Question: The following code supposed to do the same thing <URL> where lines colours are updated during an animation. However, the colour is not being updated. Which part of this code is wrong?
'''
import numpy as np
from matplotlib import pyplot as plt
from matplotlib.collections import LineCollection
import matplotlib.animation as animation
lines = []
for i in range(10):
for j in range(10):
lines.append([(0, i), (1, j)])
fig, ax = plt.subplots()
colors = np.random.random(len(lines))
col = LineCollection(lines, array=colors, cmap=plt.cm.gray)
ax.add_collection(col)
ax.autoscale()
ims = []
for i in range(100):
colors = np.random.random(len(lines))
col.set_array(colors)
ims.append([ax.add_collection(col)])
ani = animation.ArtistAnimation(fig, ims, interval=200, blit=True,repeat_delay=10000)
plt.show()
'''
The output I get from the above code is below

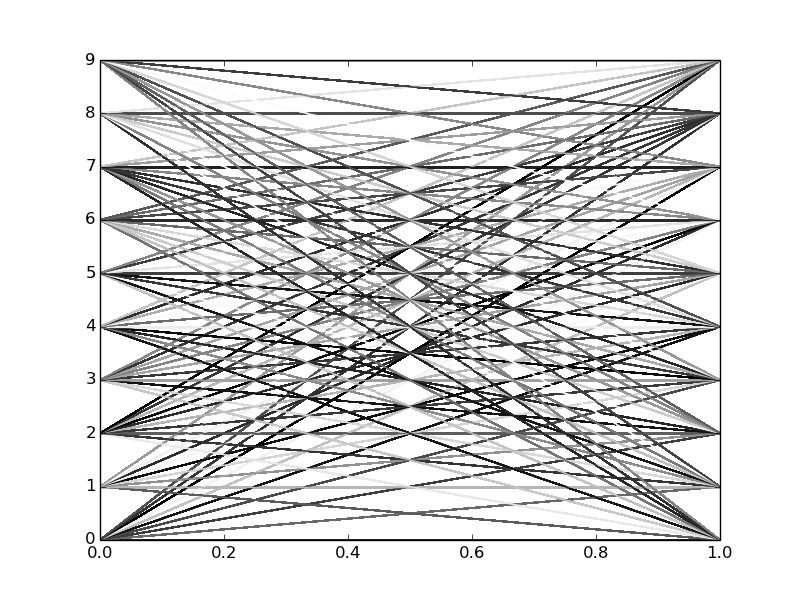
Answer: You need to draw the changed artist (your 'LineCollection') just after the line
'''
col.set_array(colors)
'''
You need to do this because the LineCollection was first added to the axes with the line
'''
ax.add_collection(col)
'''
and then it is changed in the loop. You must then update the figure. The simplest way to do this is by calling 'plt.draw()' just before the line
'''
im=ax.add_collection(col)
'''
This however replots everything, and slows done a lot the animation. The solution is to draw first all the rest with a call to 'plt.draw()' before the loop, and then updating only the changed artist with a call to 'ax.draw_artist(col)'. The resulting code looks like this
'''
import numpy as np
from matplotlib import pyplot as plt
from matplotlib.collections import LineCollection
import matplotlib.animation as animation
lines=[]
for i in range(10):
for j in range(10):
lines.append([(0, i), (1, j)])
fig, ax = plt.subplots()
colors = np.random.random(len(lines))
col = LineCollection(lines, array=colors, cmap=plt.cm.gray)
ax.add_collection(col)
ax.autoscale()
ims=[]
plt.draw()
for i in range(100):
col = LineCollection(lines,cmap=plt.cm.gray)
colors = np.random.random(len(lines))
col.set_array(colors)
ax.draw_artist(col)
im=ax.add_collection(col)
ims.append([im])
ani = animation.ArtistAnimation(fig, ims, interval=25, blit=True,repeat_delay=10000)
plt.show()
'''
It is less tricky to do the same thing using 'FuncAnimation()', see an example <URL>, but you said you don't want to use it for some reasons.